Field crop: tomato
Growth stage: 1
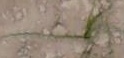
Species: cyperus